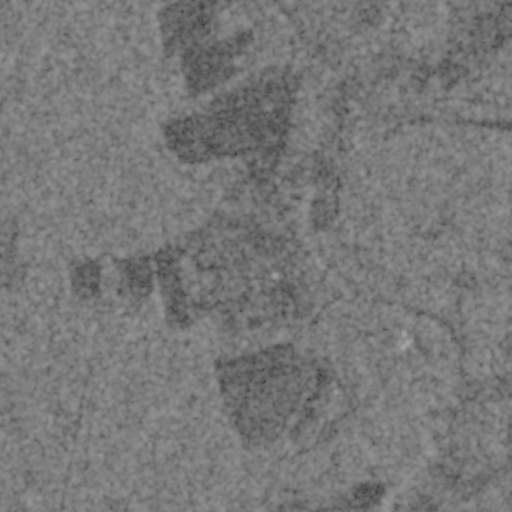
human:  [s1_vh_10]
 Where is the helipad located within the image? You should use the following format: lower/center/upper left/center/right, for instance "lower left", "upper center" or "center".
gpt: The helipad is located in the lower right of the image.
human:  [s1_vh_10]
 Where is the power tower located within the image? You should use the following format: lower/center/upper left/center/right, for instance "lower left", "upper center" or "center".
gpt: The power tower is located in the upper right of the image.
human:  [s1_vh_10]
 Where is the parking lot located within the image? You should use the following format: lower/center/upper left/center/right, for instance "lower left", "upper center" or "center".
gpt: There is no parking lot in the image.

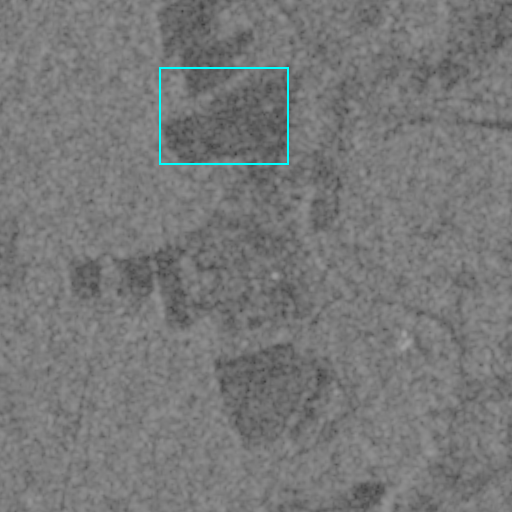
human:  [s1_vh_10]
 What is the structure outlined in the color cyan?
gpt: The structure outlined in cyan is a crop field.
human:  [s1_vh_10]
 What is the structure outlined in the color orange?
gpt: There is no orange outline.